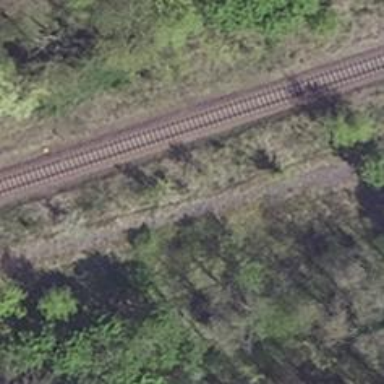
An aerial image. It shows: Historical railway.